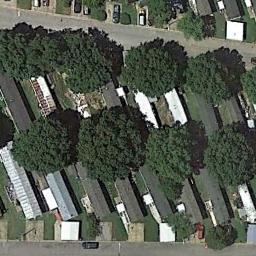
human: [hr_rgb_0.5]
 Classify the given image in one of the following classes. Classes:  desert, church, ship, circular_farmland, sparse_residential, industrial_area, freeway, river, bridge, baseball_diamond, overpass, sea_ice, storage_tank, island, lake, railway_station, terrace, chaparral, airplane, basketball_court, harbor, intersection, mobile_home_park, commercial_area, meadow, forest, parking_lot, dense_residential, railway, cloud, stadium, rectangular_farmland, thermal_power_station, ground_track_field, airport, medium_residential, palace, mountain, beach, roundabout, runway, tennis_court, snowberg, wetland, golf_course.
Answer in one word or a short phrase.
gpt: mobile_home_park